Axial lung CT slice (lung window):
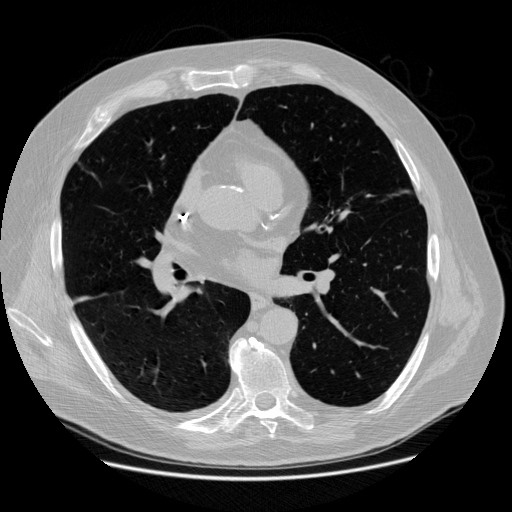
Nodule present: no